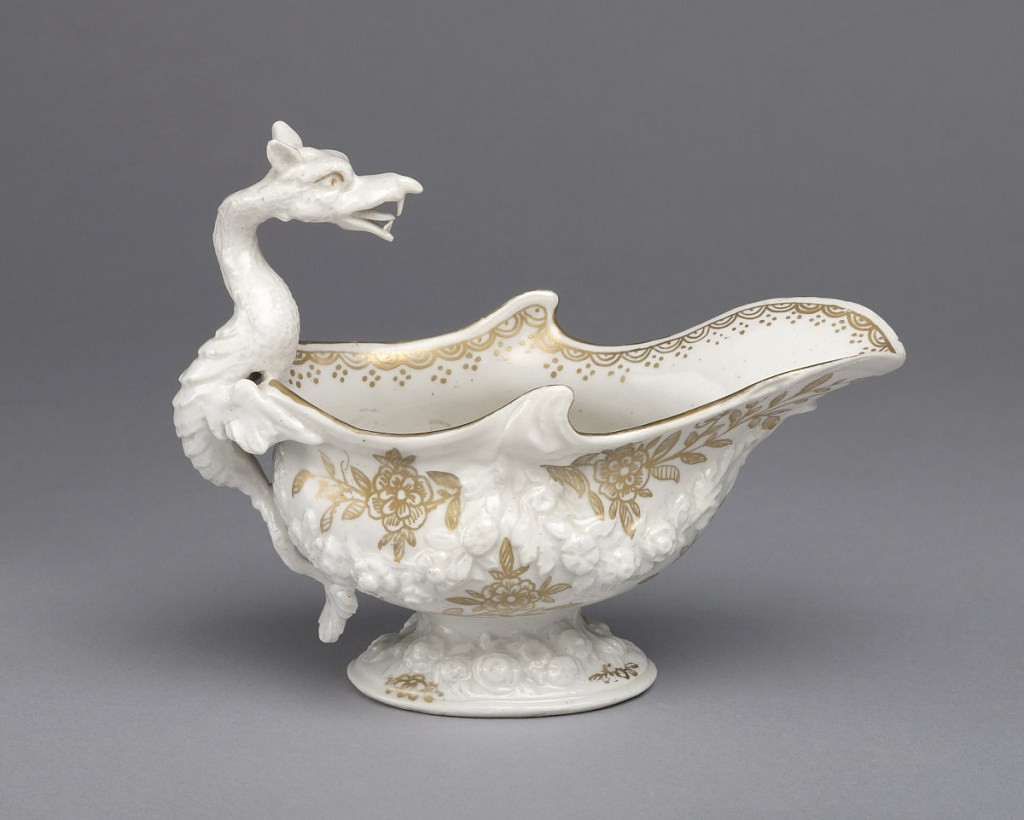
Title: Sauceboat (One of a Pair)
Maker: Bow Porcelain Manufactory, English, active ca. 1744 – 1776
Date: ca. 1750
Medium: soft paste porcelain, gold
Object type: sauceboat
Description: Oval sauce boat supported on oval base. Base domed, modeled in relief with floral garland. Body of boat form molded with relief garlands. Upper rim rises in wave motif at body sides, curving to elongated pouring lip. Exterior body gilded in floral patterns above and beneath molded garlands. Handle in form of serpent/dragon, head rising over sauceboat, with delicately molded scales, teeth, tongue, and ears. Interior of boat with gilded floral spray at bottom, and gilded circle and dot band at inner edge of lip. Body paste creamy white, with minor black imperfections throughout.